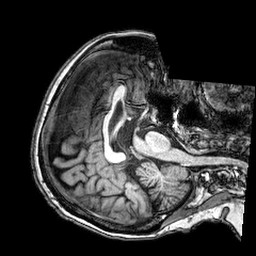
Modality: T1w
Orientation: axial
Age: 74
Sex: female
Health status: healthy
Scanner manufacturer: philips
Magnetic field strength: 3 T